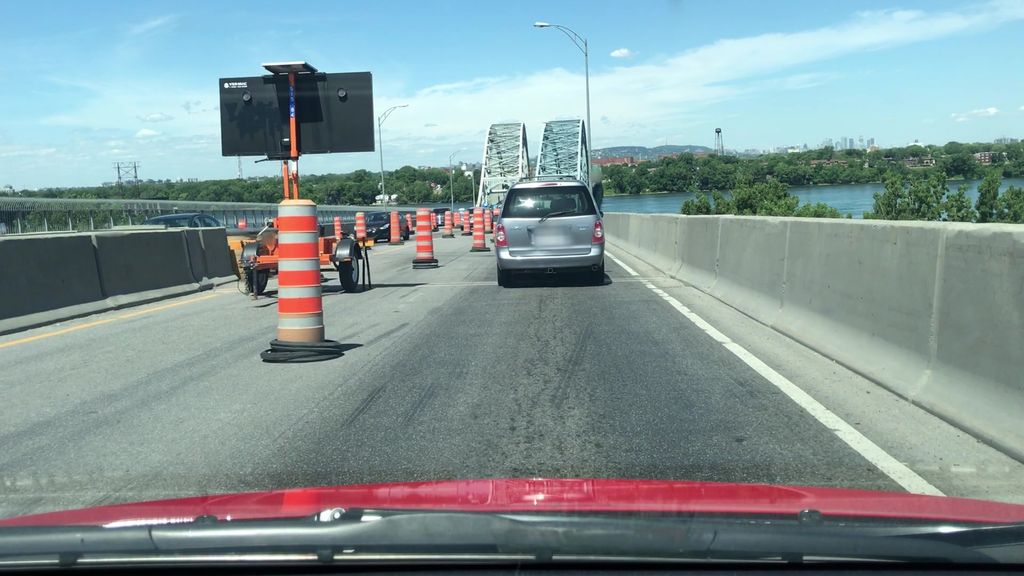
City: montreal